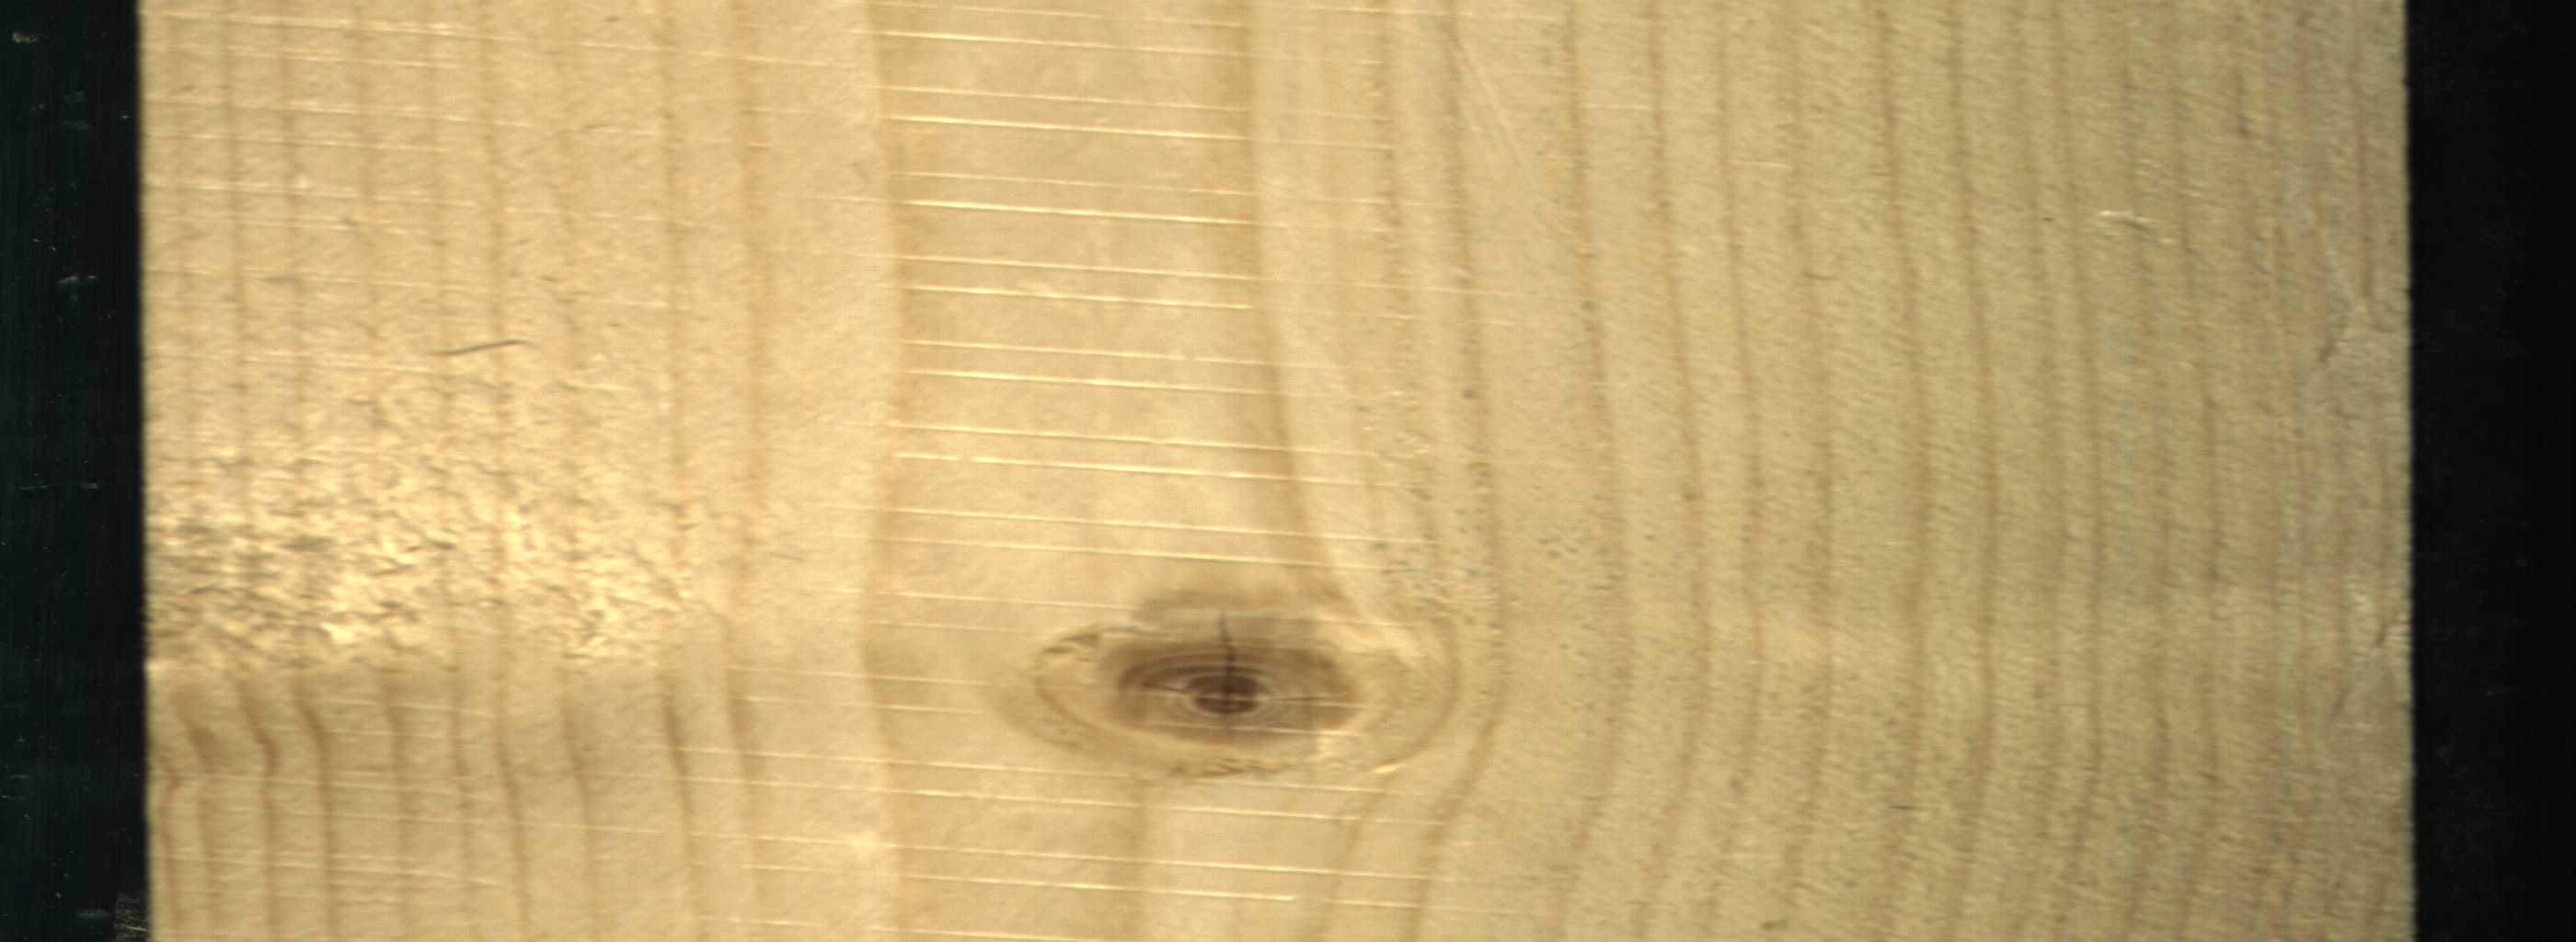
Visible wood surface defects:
knot_with_crack